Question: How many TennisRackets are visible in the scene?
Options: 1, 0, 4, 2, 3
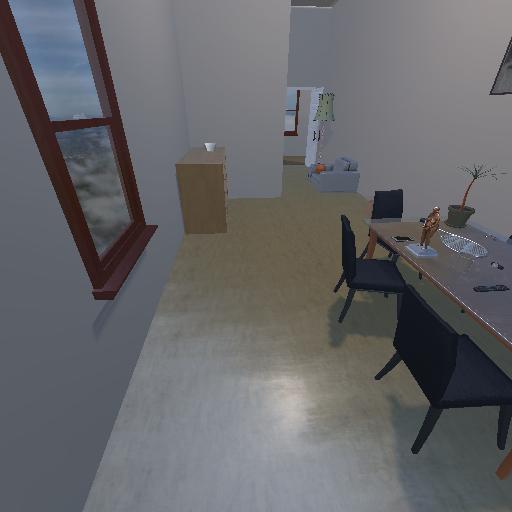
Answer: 1